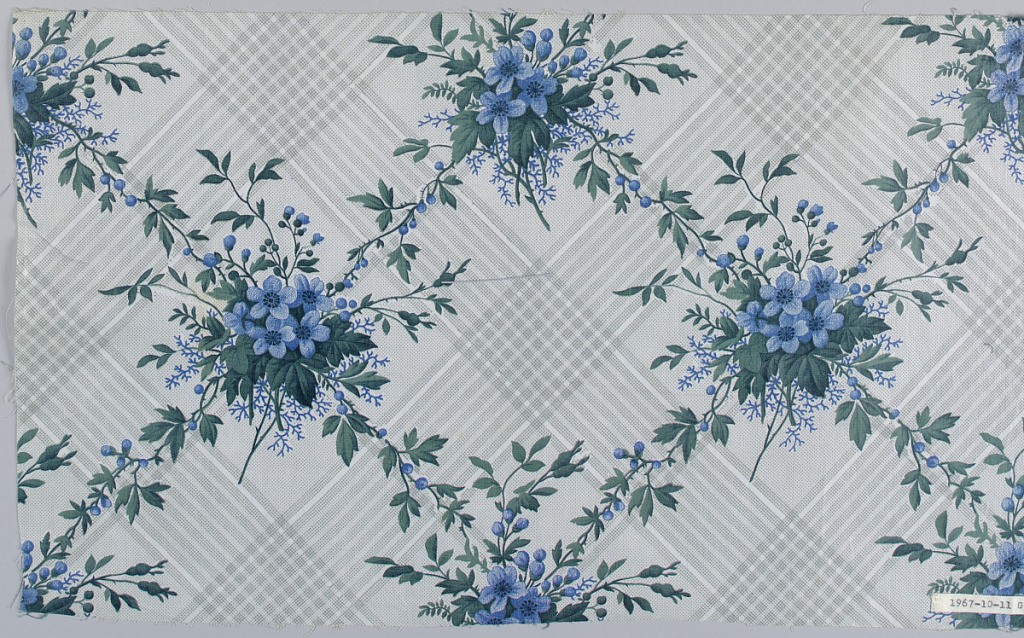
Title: Textile
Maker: Schwartz-Huguenin
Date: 1851–63
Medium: cotton Technique: printed by engraved roller on plain weave
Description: Seven pieces, same design, different colors. A) Ground printed by "molette" in diamond-shaped design of stripes composed of minute dots in pale blue. Flower clusters in rose and dull greens, printed over background. B) Grey ground and flowers, strong green leaves. C) Grey ground, flowers old rose with green foliage. D) Grey ground, blue flowers, grey foliage. E) grey ground, grey flowers, blue-green foliage. F) lighter grey ground, flowers with strong green foliage. G) Greey ground, blue flowers, green foliage.